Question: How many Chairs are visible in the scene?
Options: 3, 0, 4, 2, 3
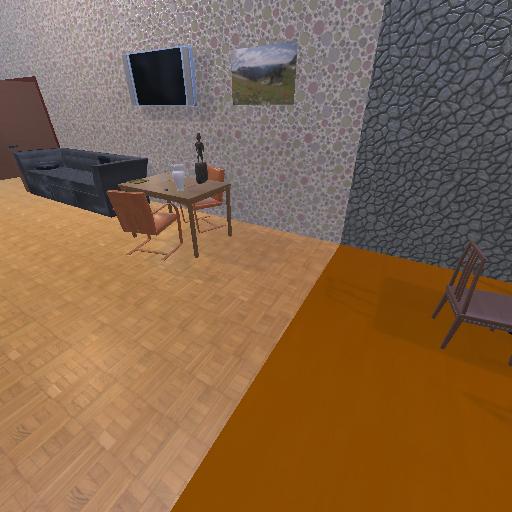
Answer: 3